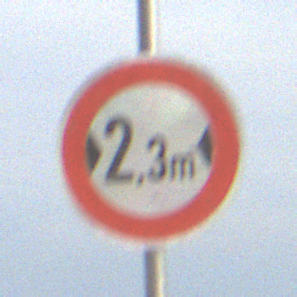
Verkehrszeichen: TatsaechlicheBreite2Komma3
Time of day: MorningAfternoon
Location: Outdoor (Suburban)
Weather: PartlyCloudy
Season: NotSpecified
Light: Natural